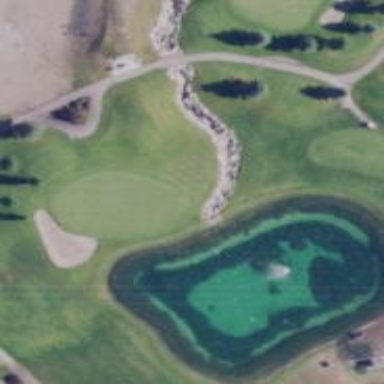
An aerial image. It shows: Water hazard on golf course. The hazard is natural water feature.